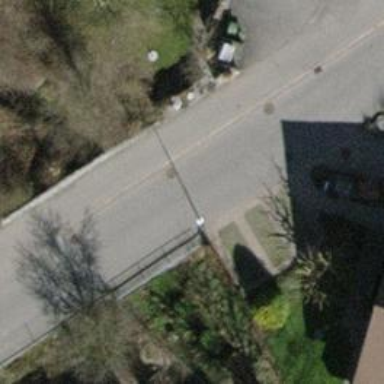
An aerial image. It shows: Residential road with asphalt surface. There is bridge with sidewalk on the left side.